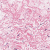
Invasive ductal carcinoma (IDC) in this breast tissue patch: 0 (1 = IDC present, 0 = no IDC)